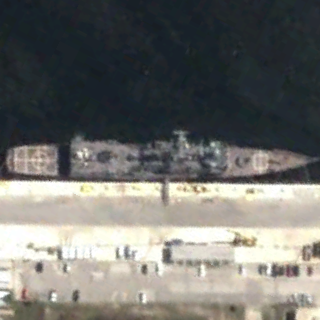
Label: cruiser